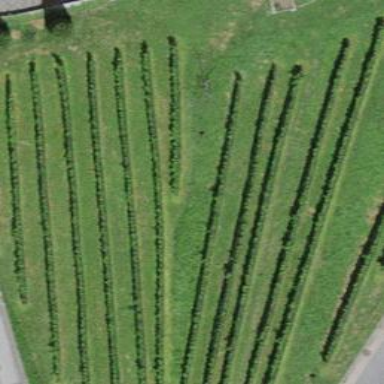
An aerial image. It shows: Vineyard with grape crops.